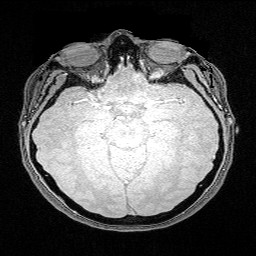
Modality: FLASH
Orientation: coronal
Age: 31
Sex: female